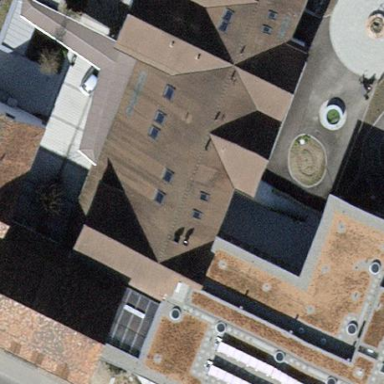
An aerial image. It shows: Building.